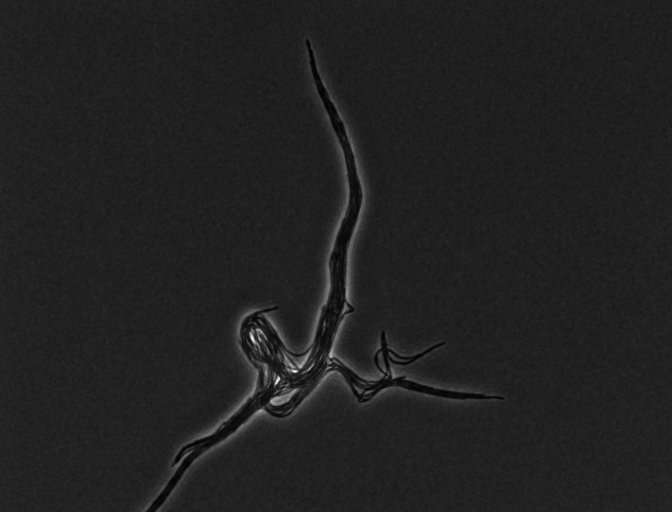
Phase contrast microscopy, 20x objective, 5 h incubation